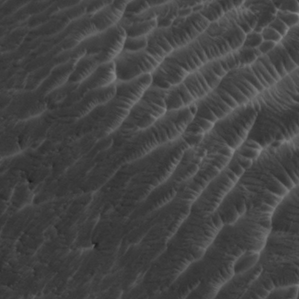
Label: non_frost